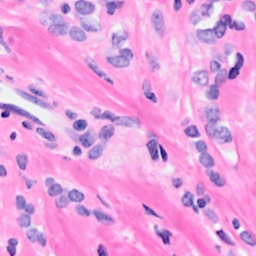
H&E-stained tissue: Breast